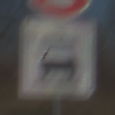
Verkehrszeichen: BeiNaesse
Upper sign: Geschwindigkeit70
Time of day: MorningAfternoon
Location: Outdoor (Nature)
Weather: PartlyCloudy
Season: NotSpecified
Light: Natural